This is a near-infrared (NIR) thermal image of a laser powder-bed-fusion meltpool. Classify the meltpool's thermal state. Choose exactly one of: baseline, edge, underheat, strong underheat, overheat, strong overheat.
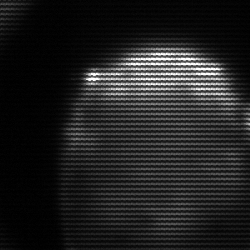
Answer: edge